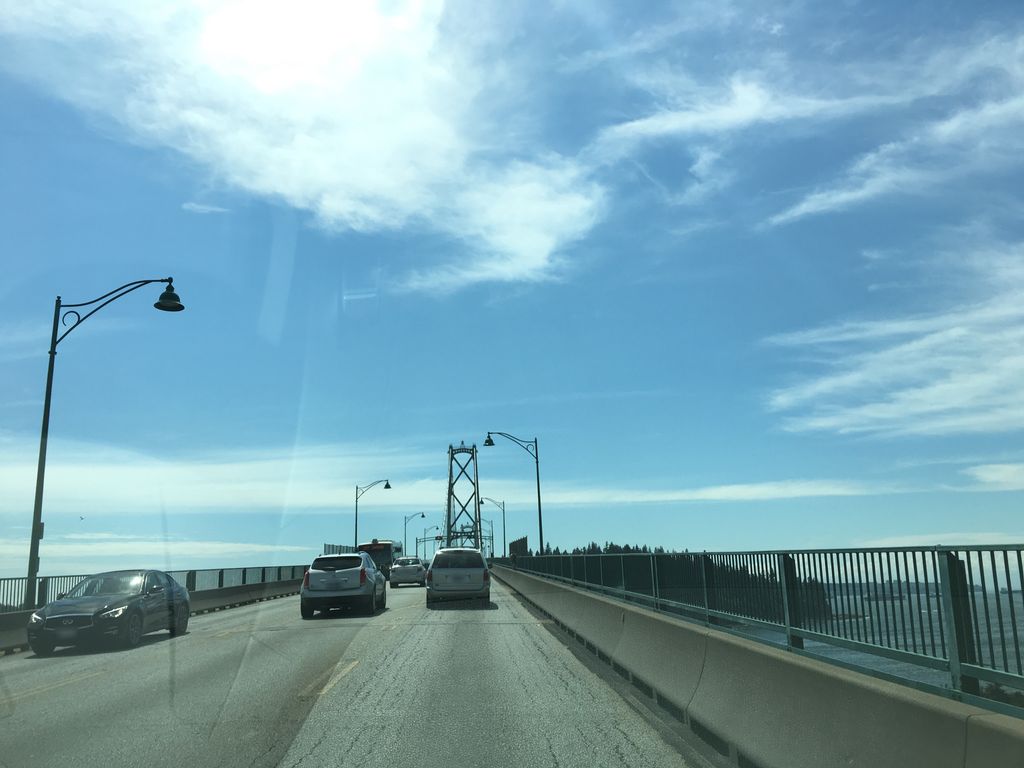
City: vancouver